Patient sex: F
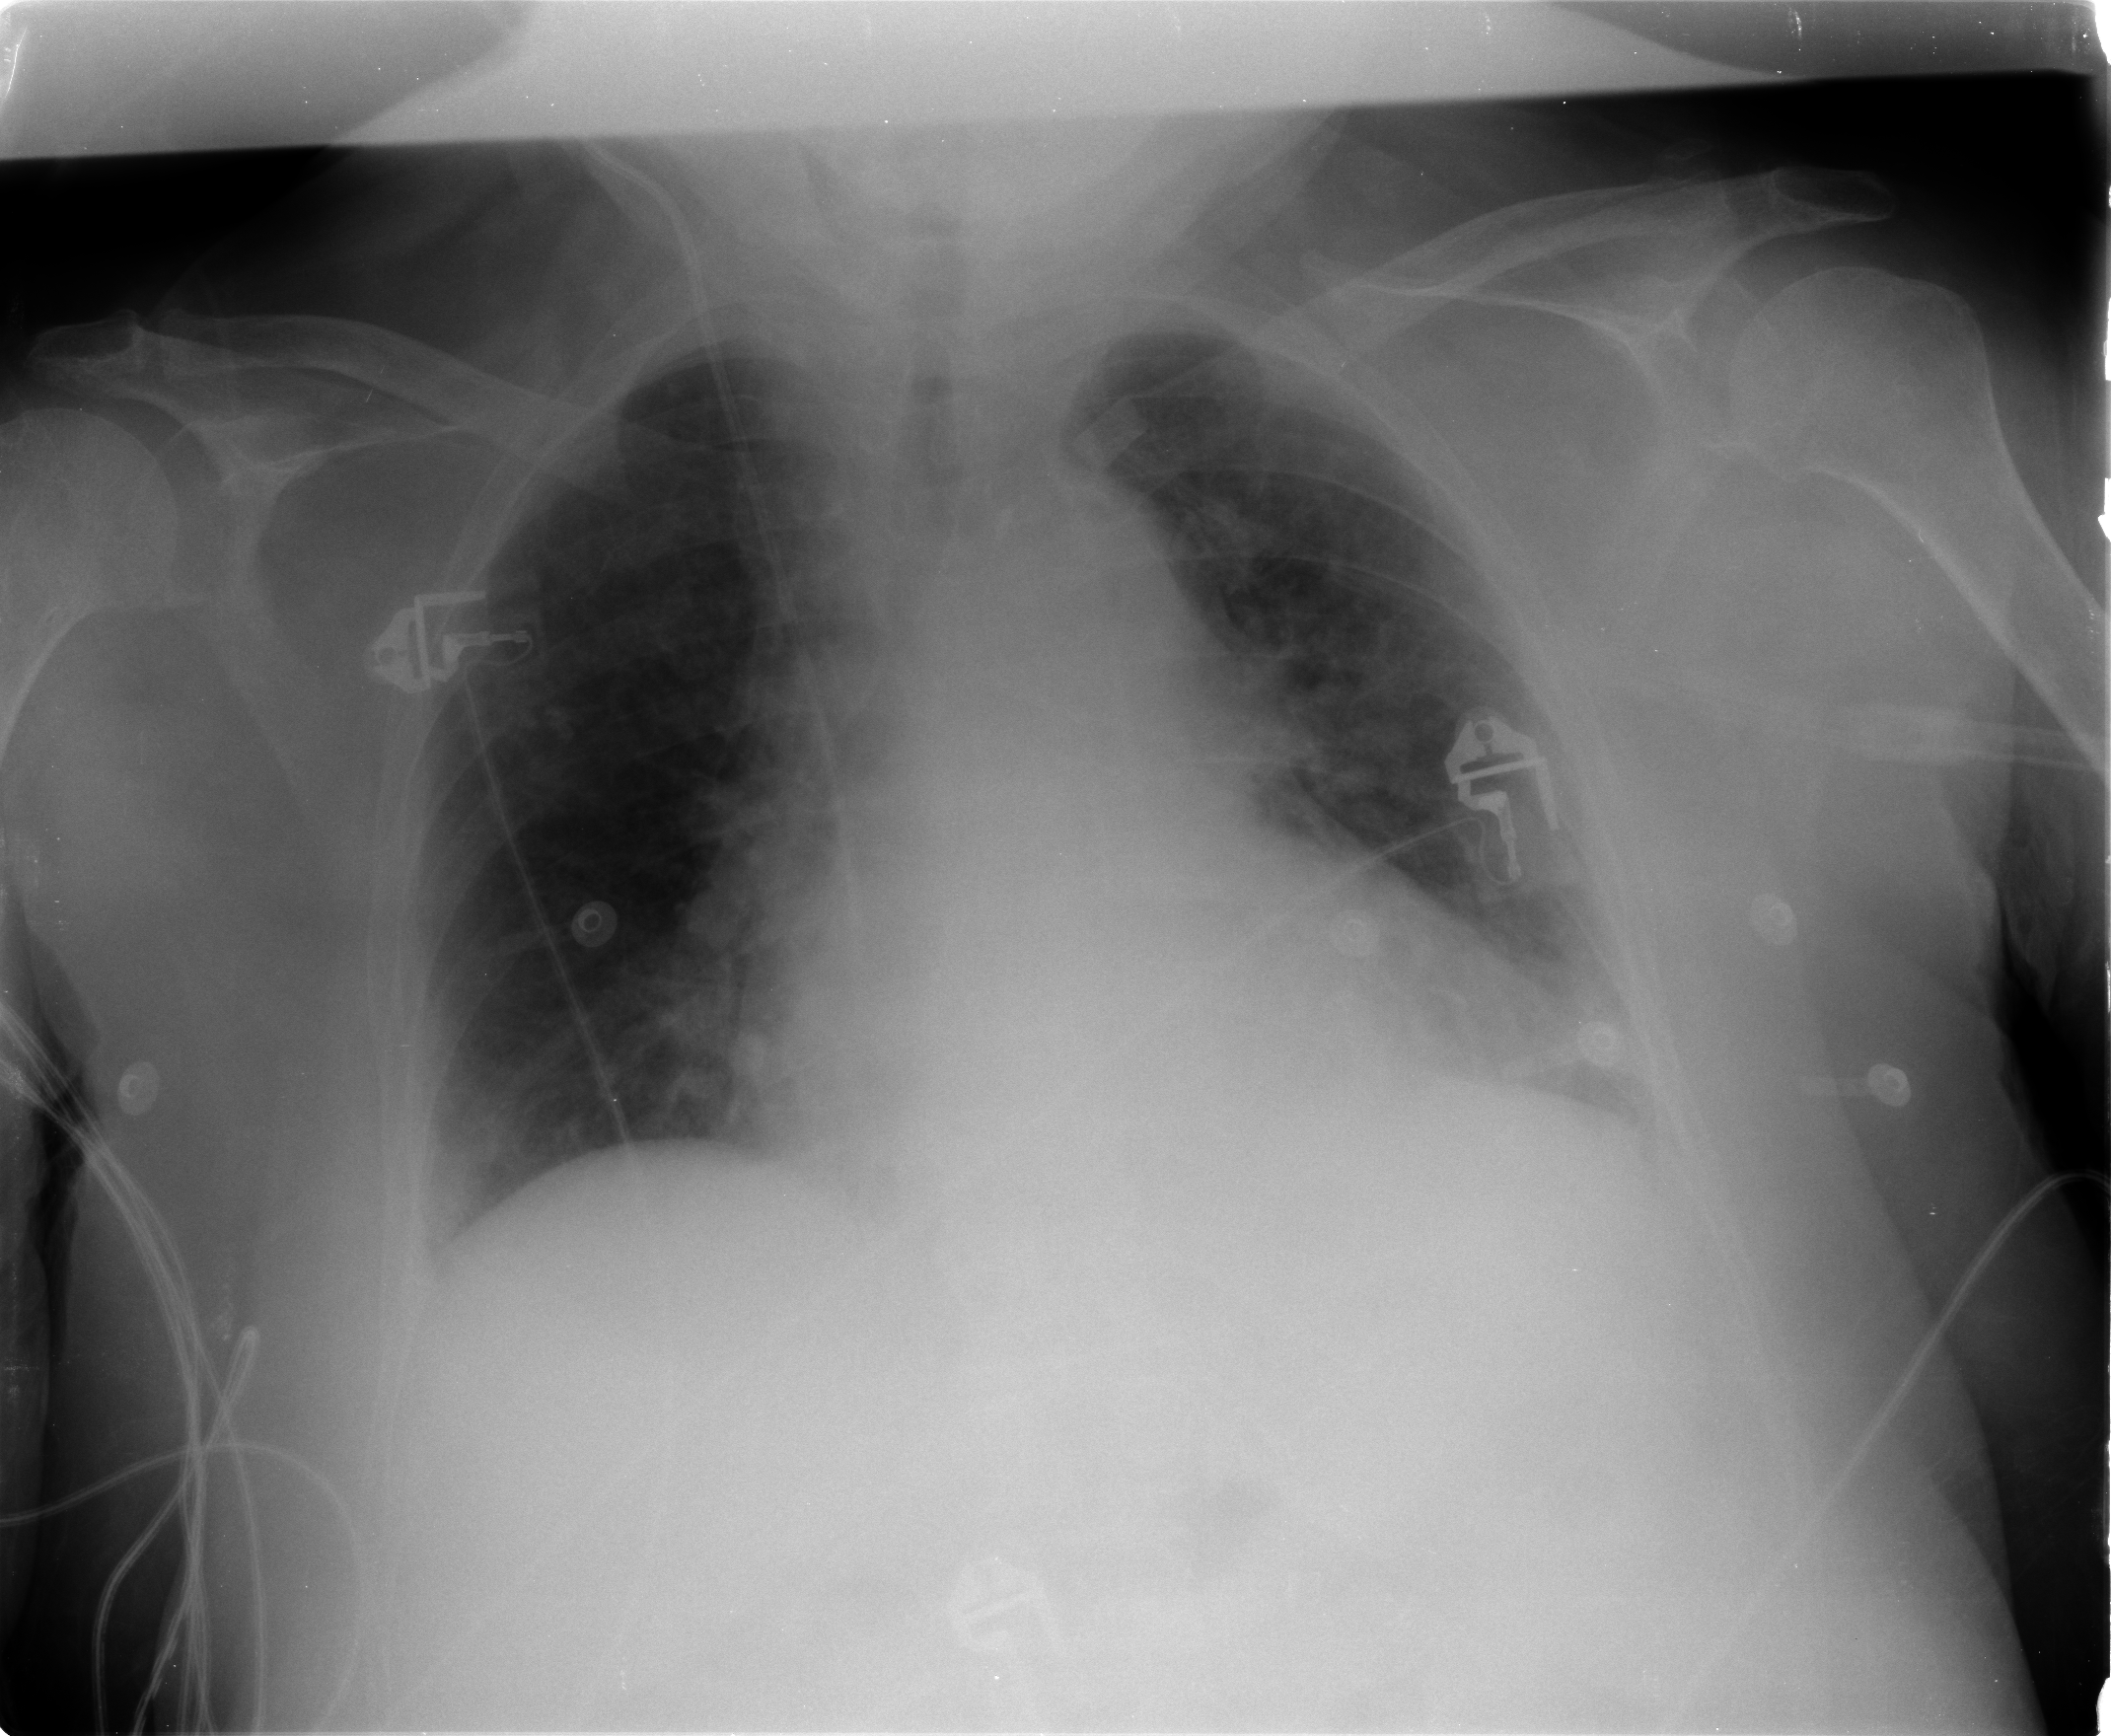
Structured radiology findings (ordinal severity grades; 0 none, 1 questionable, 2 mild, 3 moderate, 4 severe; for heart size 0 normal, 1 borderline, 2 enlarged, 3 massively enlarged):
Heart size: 2
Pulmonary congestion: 2
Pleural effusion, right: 1
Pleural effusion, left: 2
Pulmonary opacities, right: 0
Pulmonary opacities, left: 0
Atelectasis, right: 0
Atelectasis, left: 0